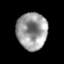
Tissue: prostate
Cell type: T cells
Senescence score: 0.346
Nuclear area (px): 1102
Mean DAPI intensity: 156.051